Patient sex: F
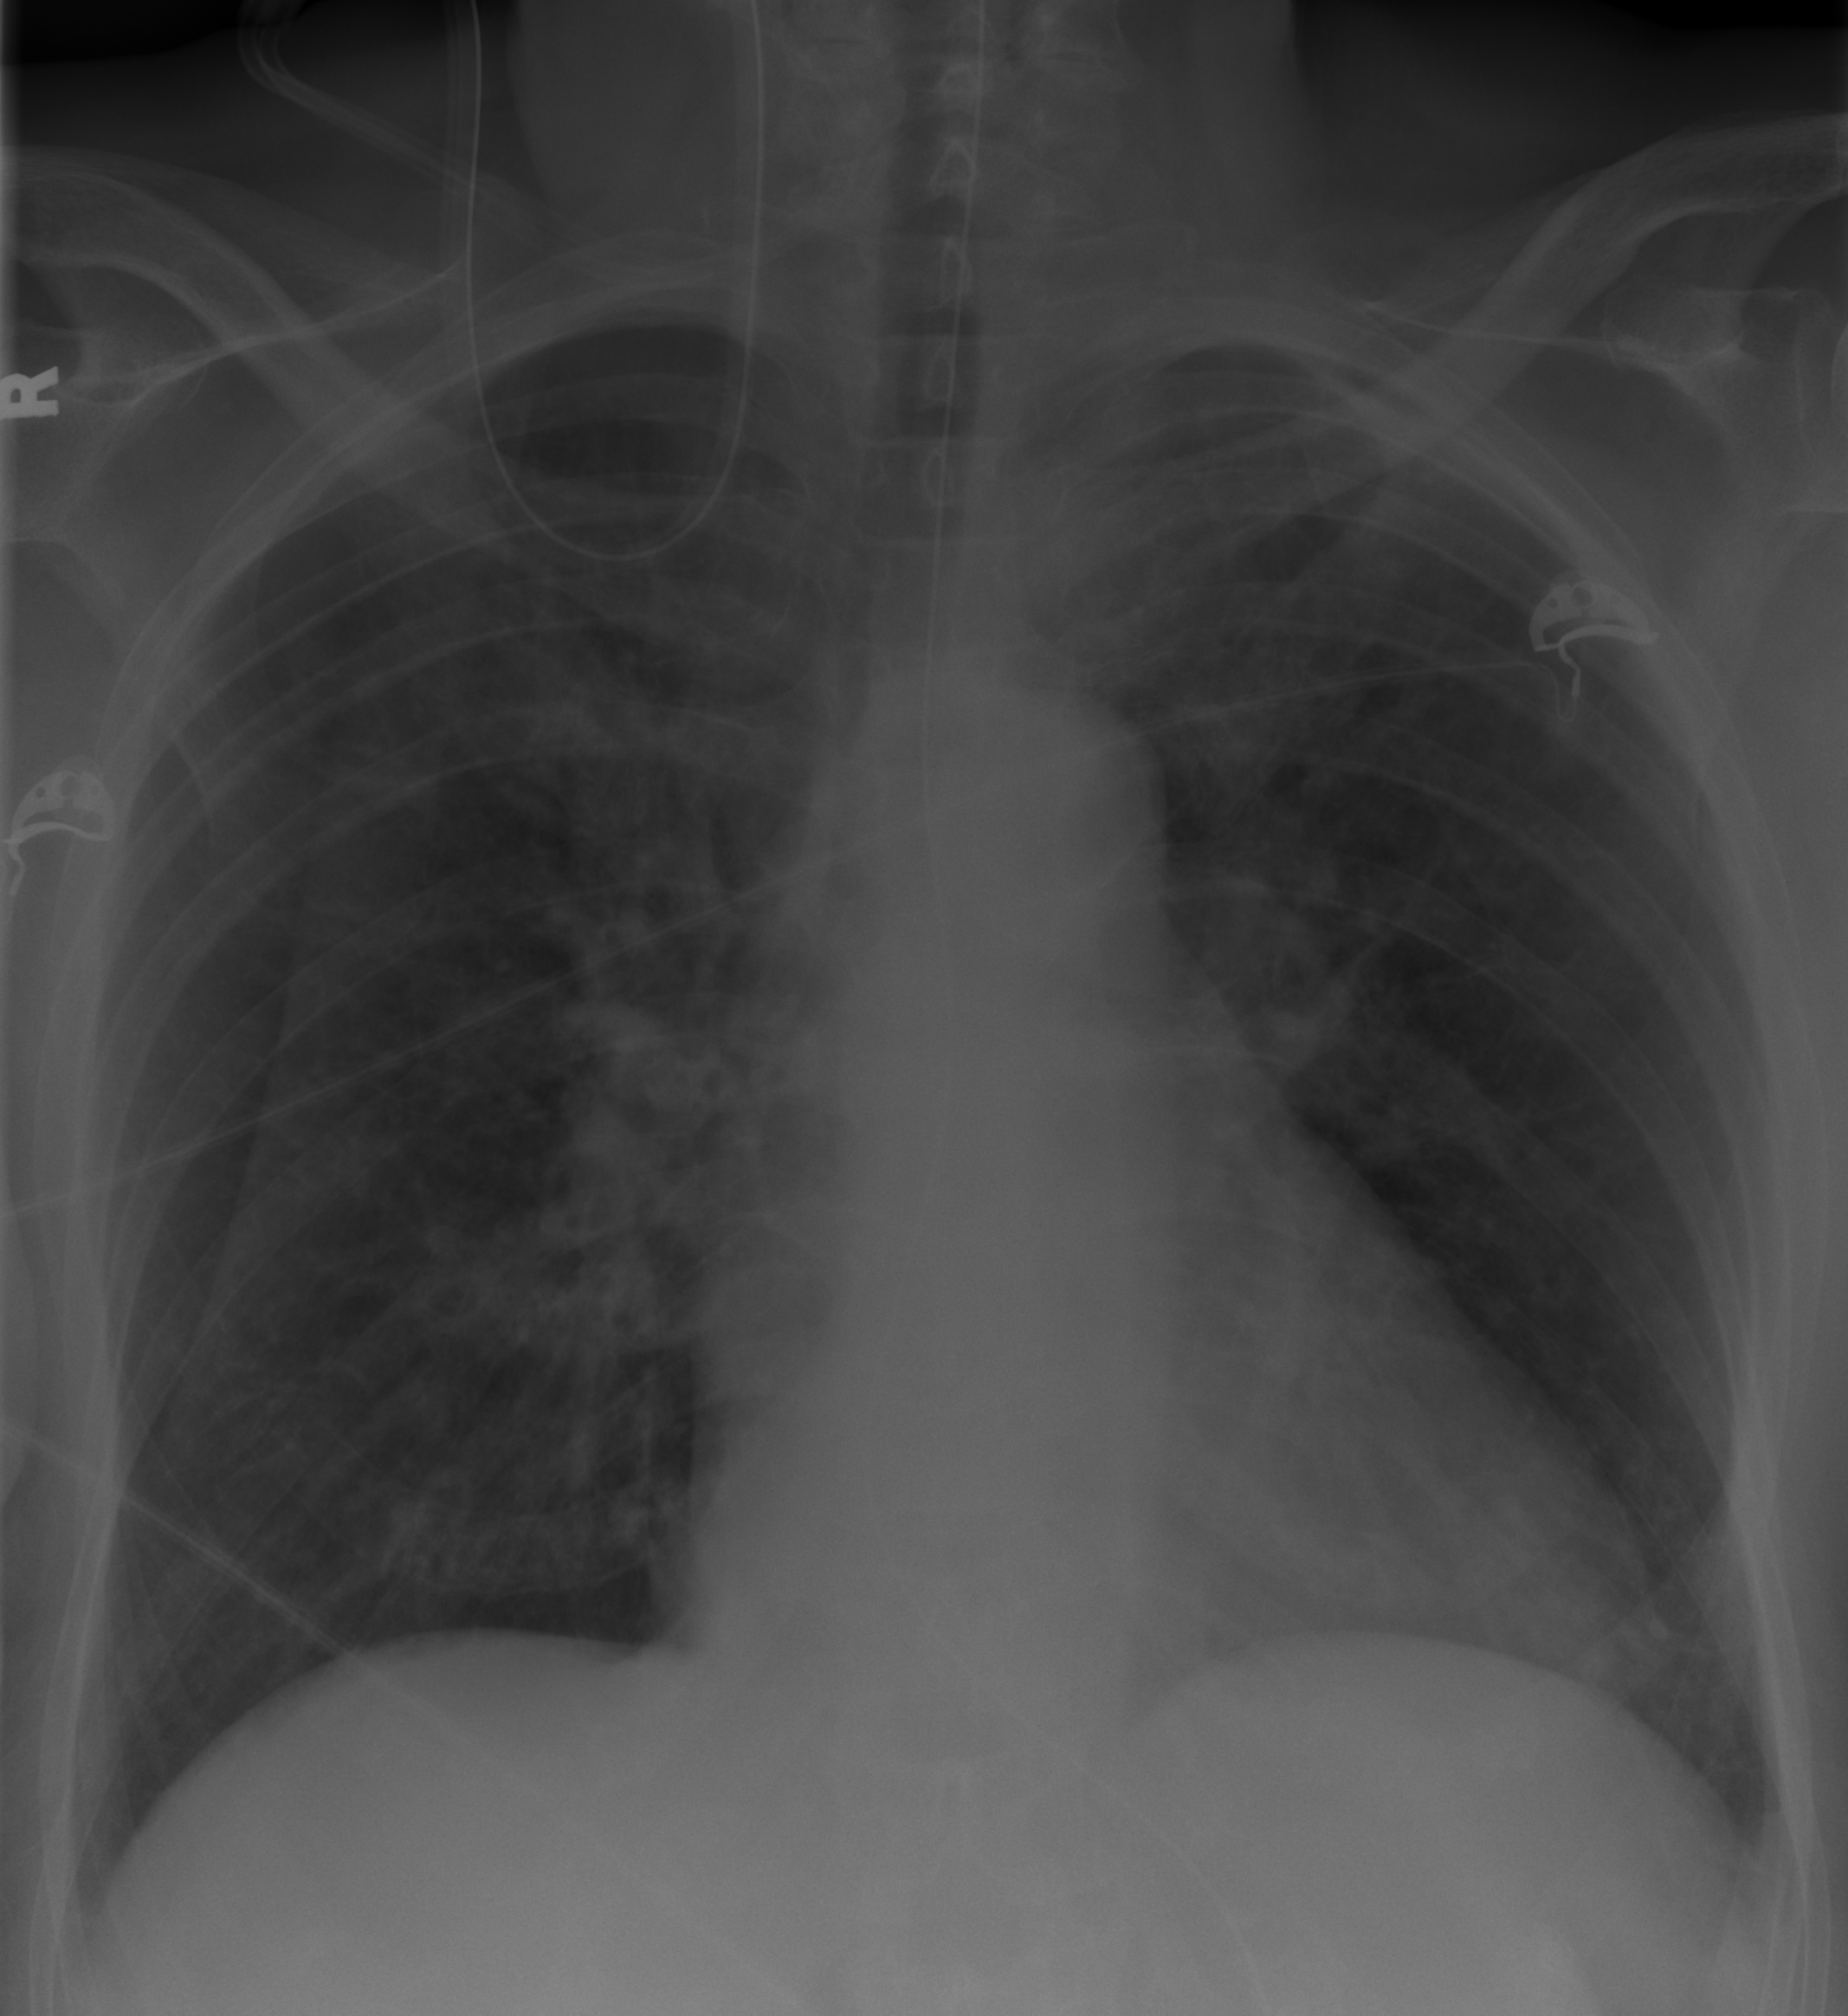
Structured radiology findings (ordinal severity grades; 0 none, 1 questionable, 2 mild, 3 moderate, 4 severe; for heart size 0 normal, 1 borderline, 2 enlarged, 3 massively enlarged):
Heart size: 0
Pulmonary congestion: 1
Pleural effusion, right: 0
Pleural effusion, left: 0
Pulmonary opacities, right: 1
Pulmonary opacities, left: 1
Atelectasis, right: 0
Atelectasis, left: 0